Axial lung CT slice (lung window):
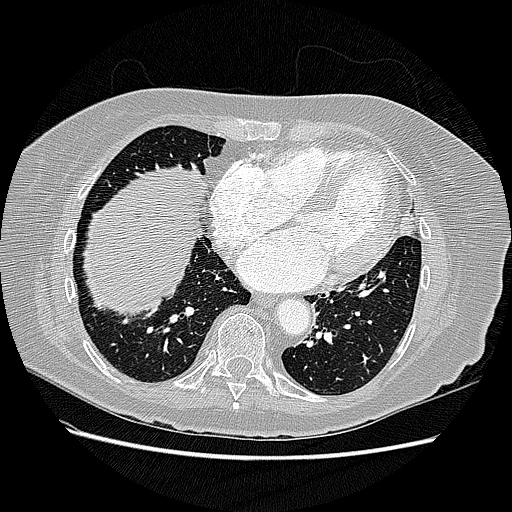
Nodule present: no